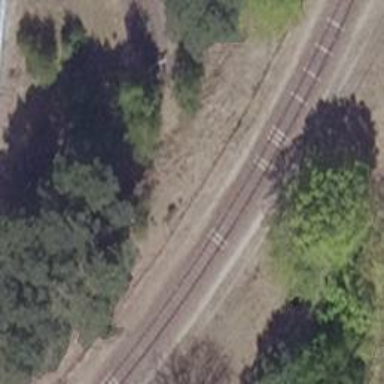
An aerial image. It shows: Railway switch.